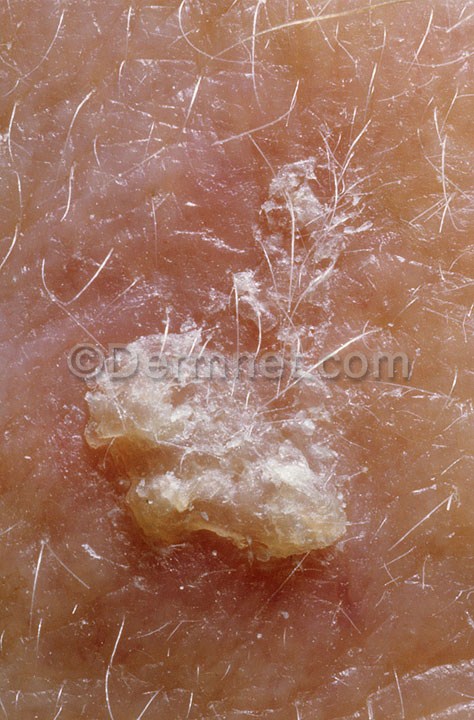
Disease: Actinic Keratosis Basal Cell Carcinoma and other Malignant Lesions